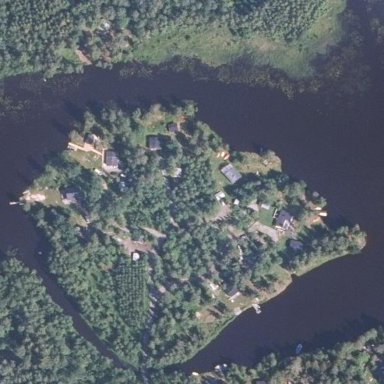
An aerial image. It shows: Islet.